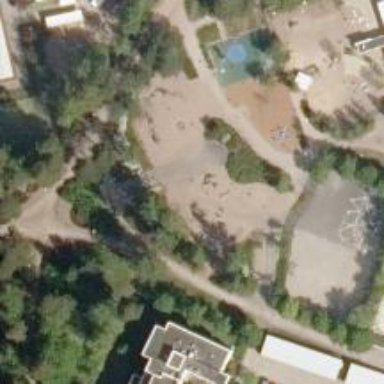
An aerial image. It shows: Playground with roundabout.